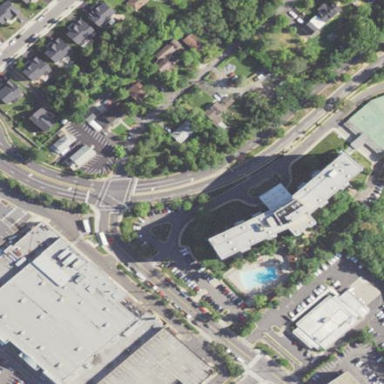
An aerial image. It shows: Residential building.